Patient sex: M
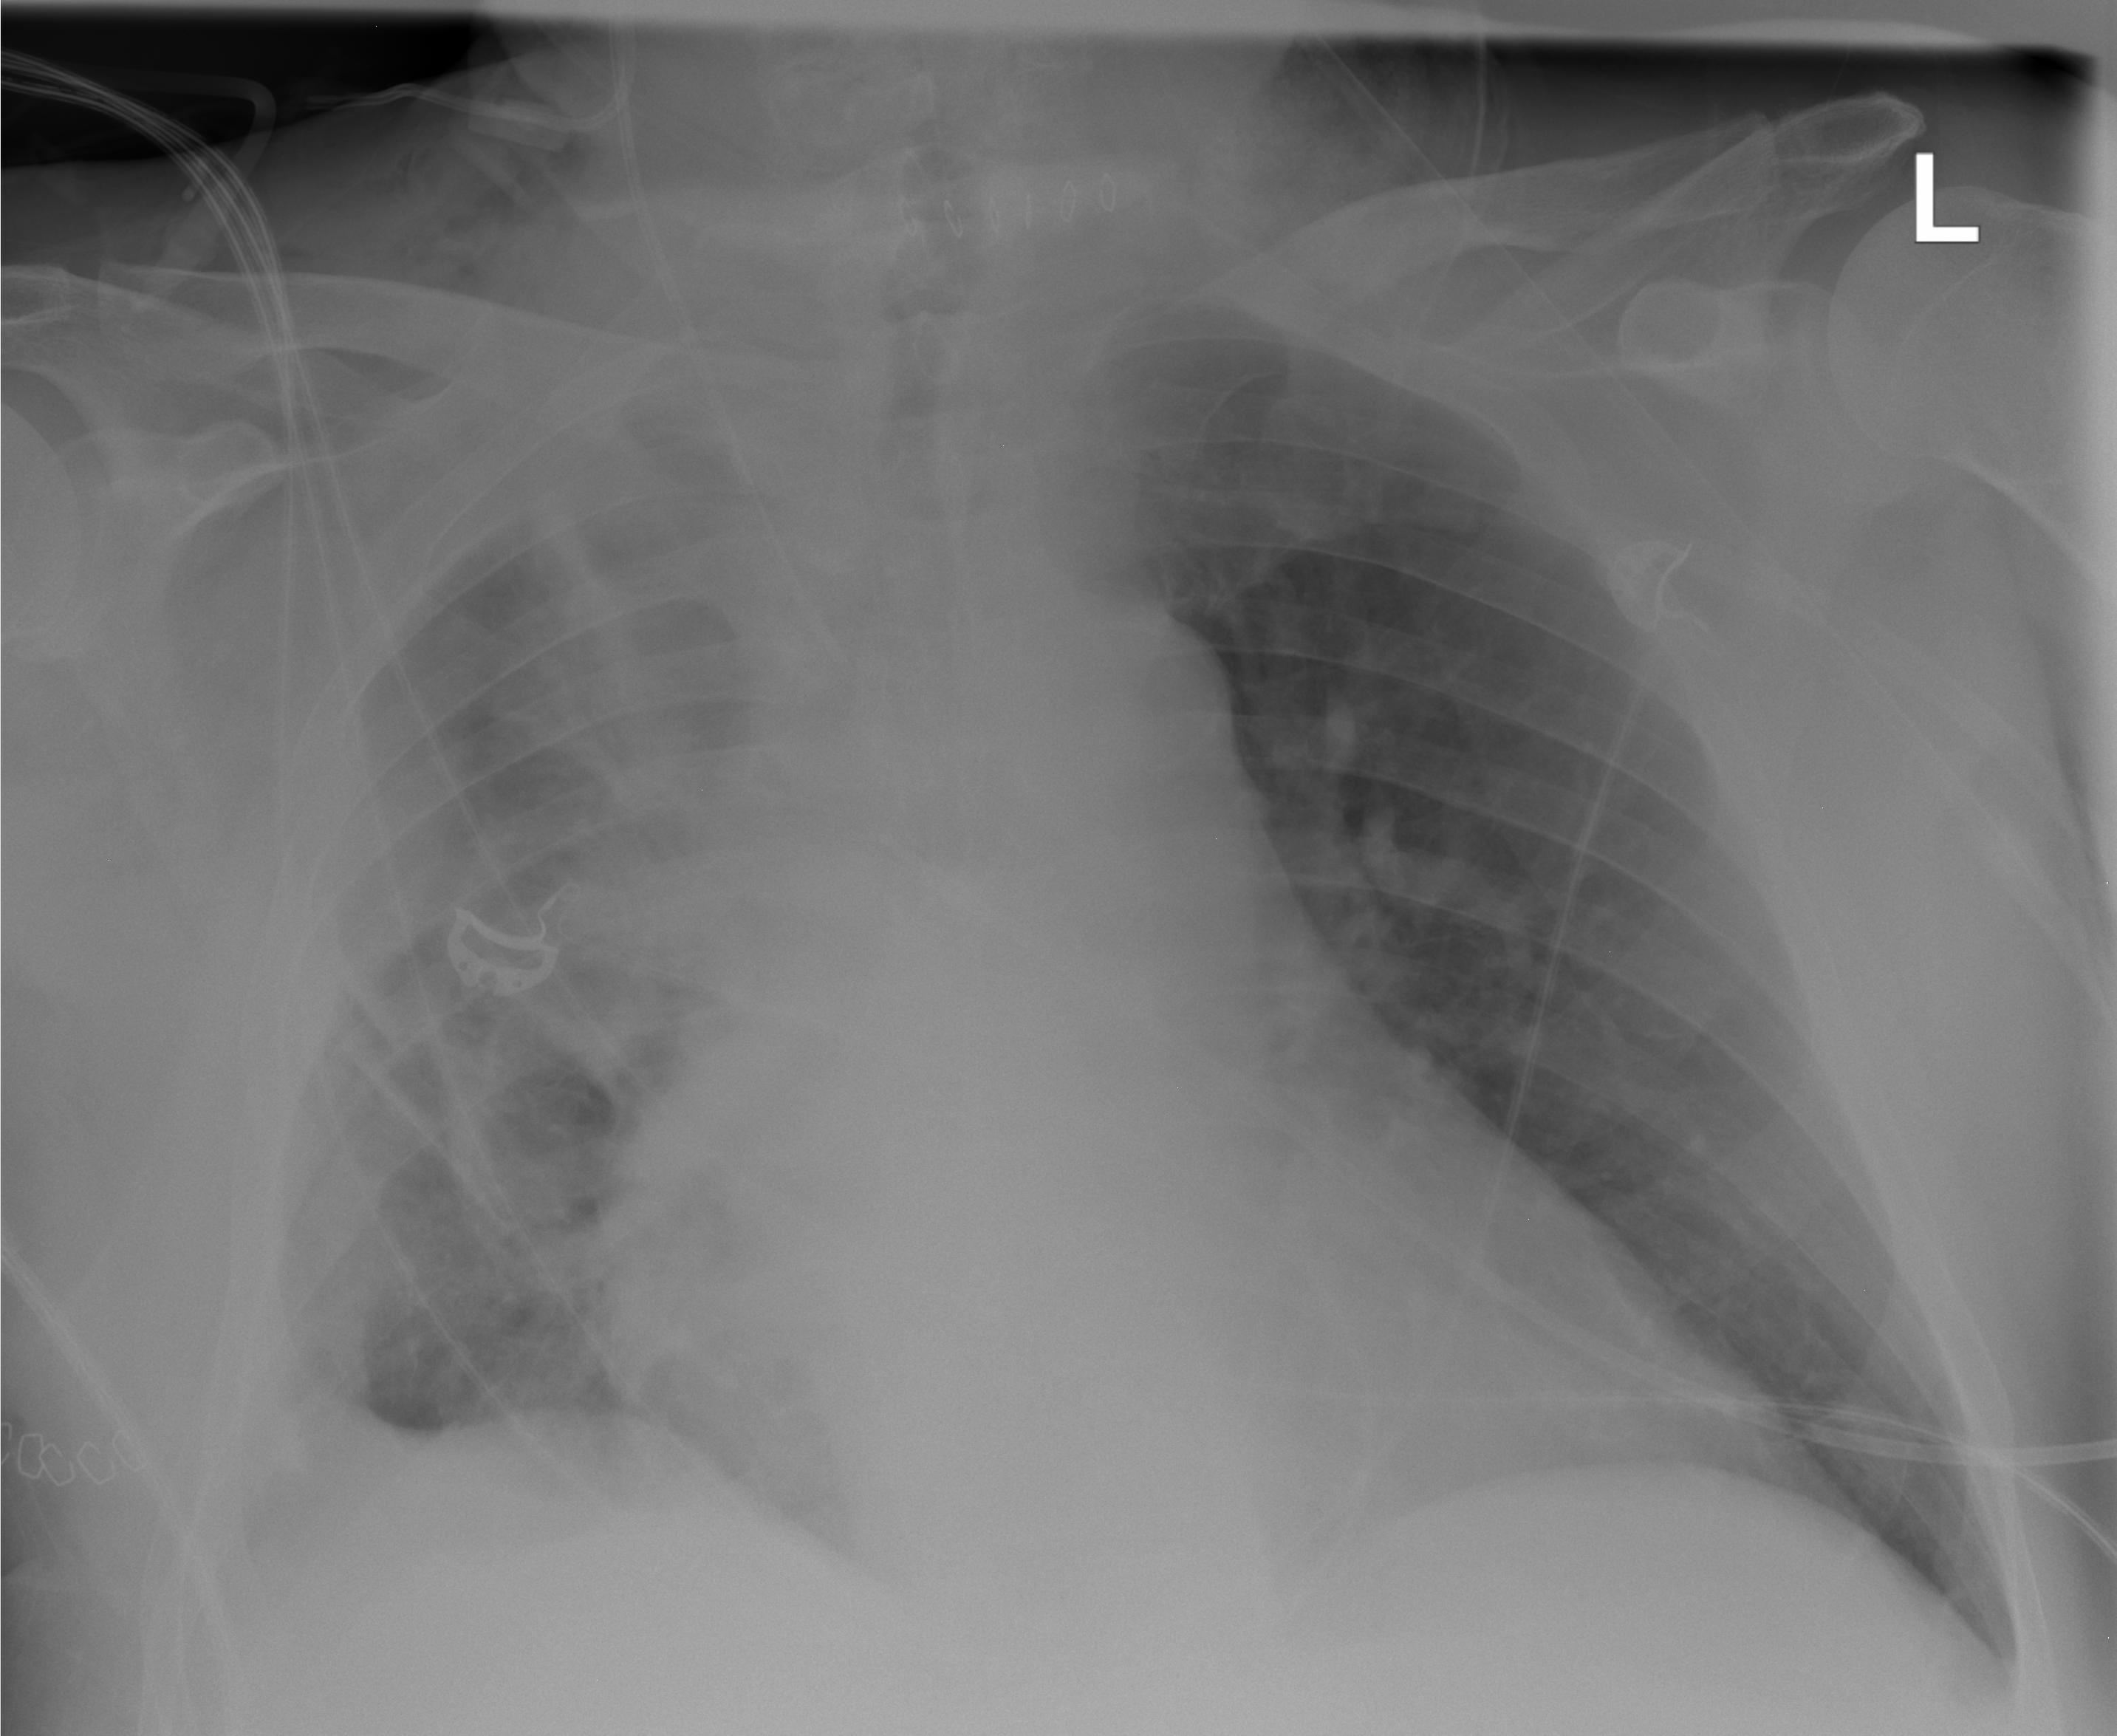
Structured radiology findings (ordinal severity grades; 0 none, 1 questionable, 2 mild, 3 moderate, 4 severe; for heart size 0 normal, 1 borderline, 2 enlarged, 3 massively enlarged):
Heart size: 1
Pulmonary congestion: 2
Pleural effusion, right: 2
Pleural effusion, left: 0
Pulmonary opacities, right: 2
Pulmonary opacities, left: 0
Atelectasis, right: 3
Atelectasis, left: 0